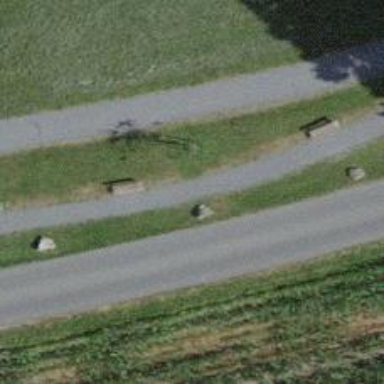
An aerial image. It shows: Gravel footway.